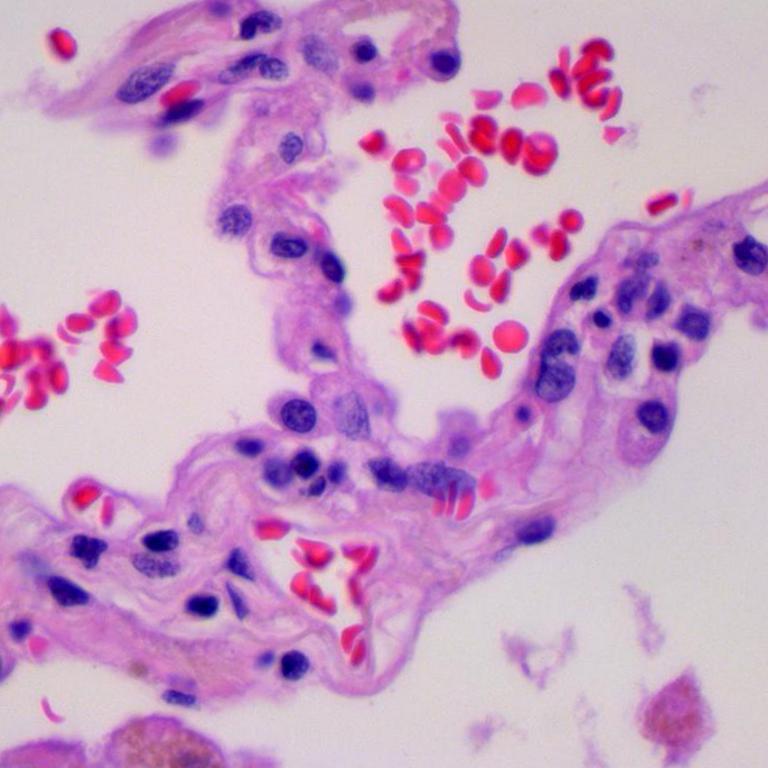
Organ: lung
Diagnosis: benign